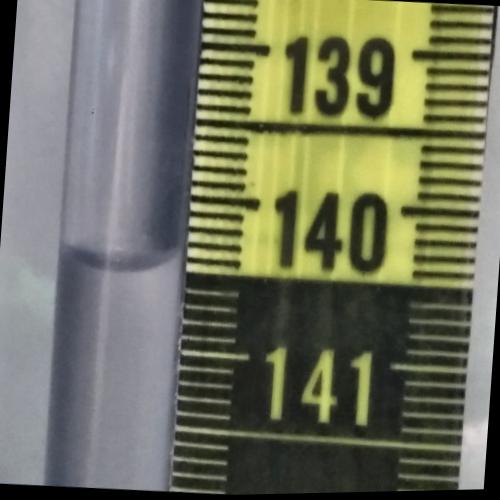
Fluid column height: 140.5 cm